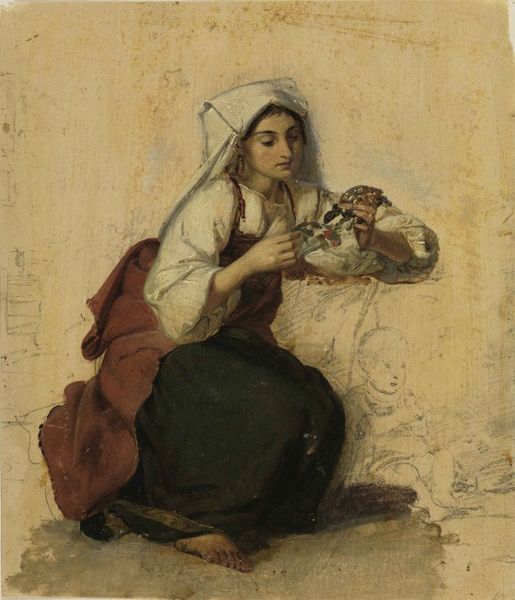
Titel: Junge Italienerin mit einer Schildkröte in der linken Hand
Künstler: Johann Baptist Kirner
Standort: Karlsruhe
Institution: Staatliche Kunsthalle Karlsruhe
Schlagwörter: blau, fuß, gemälde, hand, kopf, mann, nackt, schatten, umhang, vogel, weiß, aquarell, gelb, grün, menschen, mädchen, ocker, sitzen, blume, blumen, braun, finger, frau, grau, hell, hintergrund, hut, kleid, kreide, licht, mund, nase, ohrring, schmuck, schwarz, skizze, strasse, vordergrund, zeichnung, blick, dame, gras, rot, schleier, tier, tuch, beige, haube, malerei, rock, alt, hemd, jung, wand, arm, augen, blass, bluse, falten, gesicht, halten, mensch, ärmel, bild, blicken, holland, hände, niederlande, portrait, porträt, öl, vieh, figur, gewand, gold, haare, mantel, realismus, sitzend, decke, kind, mutter, ohrringe, saum, tochter, person, pflanze, augenbrauen, borte, kinn, locken, renaissance, schön, zart, arbeit, voegel, deutschland, kopfbedeckung, pflücken, schürze, spanien, farbig, füße, magd, orang, papier, hocke, kauern, umrisse, italien, beobachten, haltung, mieder, studie, backen, bäuerin, afrika, kette, mauer, farbe, weis, baby, markt, romantik, essen, karten, kartenspiel, spielen, handarbeit, kopftuch, zopf, sitzt, angelehnt, festhalten, goya, zofe, menzel, sticken, gesenkt, junge frau, betrachtung, junge, nachdenklich, wange, zehen, striche, bauer, spiel, katze, barfuss, schwarze haare, schmutz, hummer, krabbe, nahrung, spanisch, bruan, orientalisch, amme, kohle, geld, füttern, hocken, beeren, druck, schraffur, radierung, knien, bleistift, küken, entwurf, puppe, unvollendet, bleistiftzeichnung, tracht, fragment, arabisch, zigeunerin, handwerk, pieta, fressen, knieend, kniend, mittelalter, versonnen, ölskizze, huhn, rupfen, hosenträger, unfertig, italienerin, geln, skizzen, maria, madonna, orientalismus, träger, schildkröte, brau, vertieft, sohn, krebs, marokko, spielzeug, spindel, gegenstände, dreckig, sitztend, spielkarte, spielkarten, zeichnungen, delacroix, schneidersitz, vorzeichnung, coloriert, simpel, italienisch, hockend, hausmädchen, unvollständig, kindermädchen, weiiß, pinselzeichnung, überlegen, nordafrika, rok, hockende, gewans, kleod, blue, spanierin, kocken, graffiti, hingebung, oieta, krankenschwester, tätigkeit, fu´, bauerin, gebände, rocke, bleistigt, frauendarstellung, nackte füße, grüner rock, weiss4, 19. jahrhundert, mag, sfrau, kiopf, +kind, pentimenti, sntwurf, kope, mädchen mit blume, barfß, einfalt, reauben, +, blauy, hausbe, feshalten, itlienisch, skizzierngen, kleikind, jarten, blunten, hock, achtsam, niedralnfde, beije, pentimento